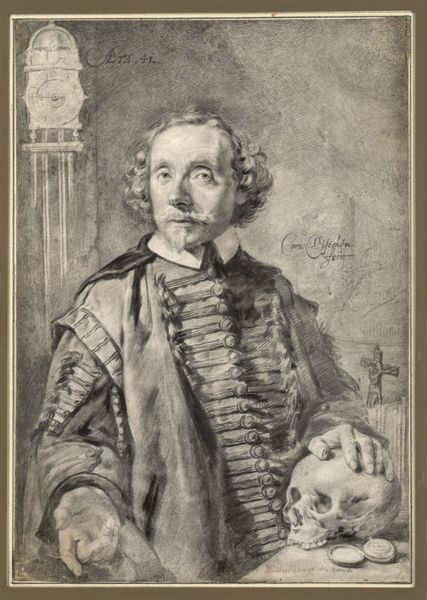
Titel: Porträt eines unbekannten Geistlichen
Künstler: Cornelis Visscher
Standort: Wien
Institution: Albertina, Wien
Schlagwörter: hand, kopf, mann, geste, haar, hintergrund, mund, nase, tisch, zeichnung, zimmer, ausblick, bart, augen, gesicht, kragen, mensch, schädel, tod, tot, bildnis, herr, niederlande, portrait, porträt, signatur, haare, halbfigur, mantel, locken, garten, graphik, zeigefinger, inschrift, uhr, knöpfe, kinnbart, vanitas, memento mori, dose, kreuz, uniform, soldat, denker, bleistift, friedhof, arzt, spitzbart, standuhr, leben, totenkopf, sterben, general, gelehrter, seife, taschenuhr, zeit, totenschädel, varnitas, wanduhr, doktor, frage, zeigegestus, kompass, hamlet, zeigegeste, proffessor, zeigegestik